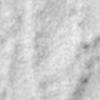
Label: no_change